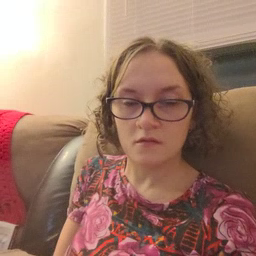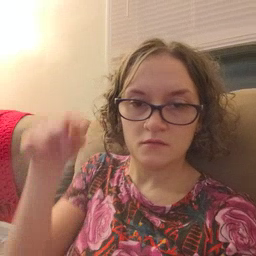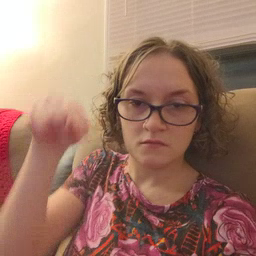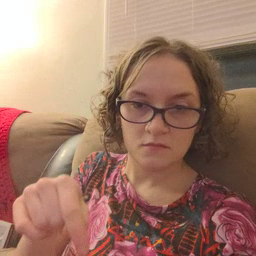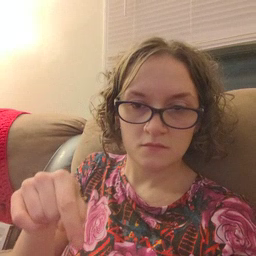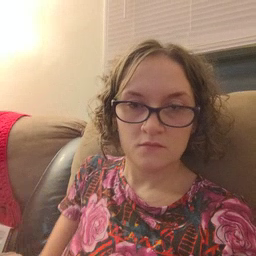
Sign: down